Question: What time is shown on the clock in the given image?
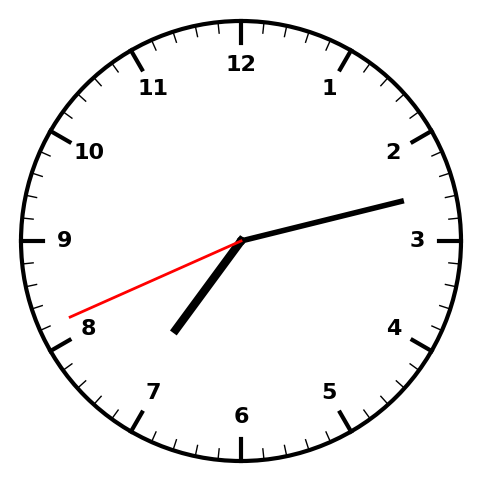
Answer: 07:12:41